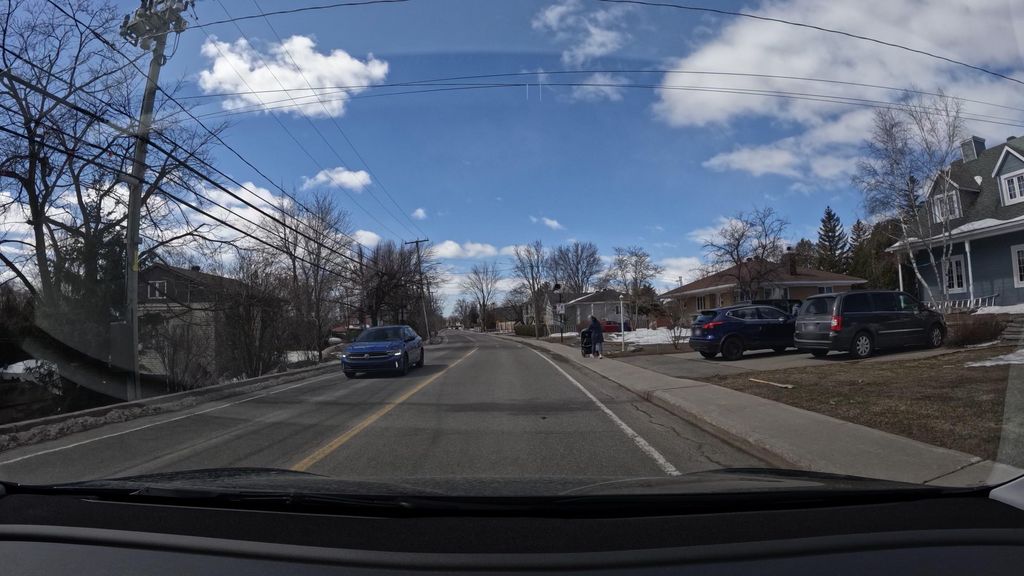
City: montreal